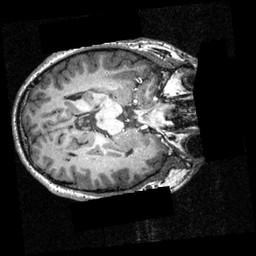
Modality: T1w
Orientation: axial
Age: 25
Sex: male
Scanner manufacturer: siemens
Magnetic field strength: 3.951 T
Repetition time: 1.5 s
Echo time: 0.00335 s